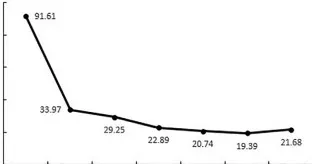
(A) alpha fetoprotein (AFP) levels of this patient during the treatment of tomotherapy combined with Neoantigen Reactive T Cells.
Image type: pathology (immunostaining)